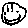
Label: smiley face